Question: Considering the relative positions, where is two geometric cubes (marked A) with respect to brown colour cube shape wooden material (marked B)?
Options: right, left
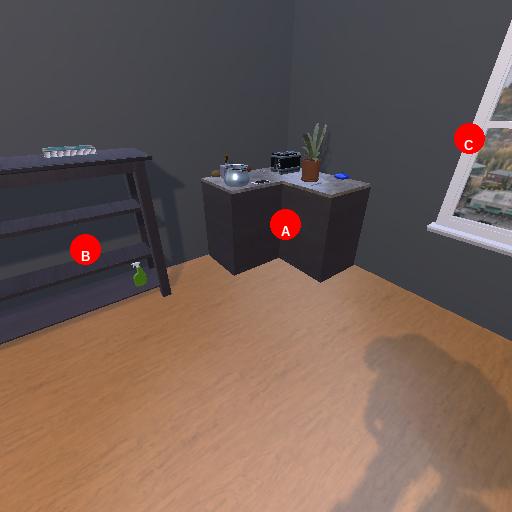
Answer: right